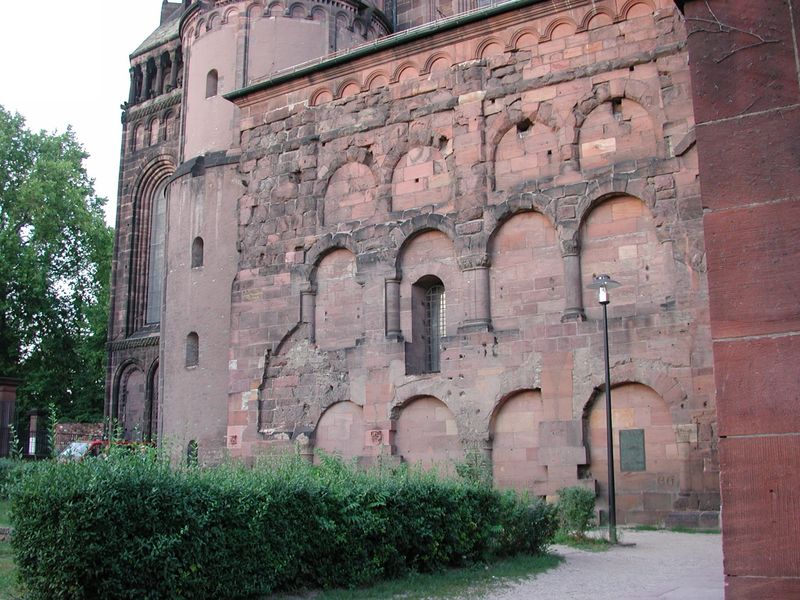
Titel: Dom St. Peter und Paul in Worms
Standort: Worms, Dom (EU - D - RP)
Schlagwörter: baum, himmel, bäume, grün, fenster, lampe, laterne, pfeiler, säule, säulen, gebäude, park, rot, weg, wiese, ornament, alt, wand, architektur, stein, natur, büsche, gebüsch, gitter, kirche, gotik, renaissance, rosa, turm, garten, relief, bogen, fassade, mauer, ziegel, hecke, backstein, pilaster, auto, rundbogen, detail, seitenansicht, foto, fotografie, bögen, ruine, burg, kloster, dom, groß, seite, kapitell, gemäuer, sandstein, apsis, romanik, straßenlampe, gothik, stockwerke, geschoss, ebenen, romanisch, zerfallen, torbögen, säulenordnung, lisene, dorische säulenordnung, turn, zeigel, kolosseum, sälen, zugemauert, zugemauerte fenster, verwittert, scheinfenster, verwitterung, stassenlaterne, lisenene